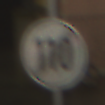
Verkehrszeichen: EndeGeschwindigkeit110
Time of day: Night
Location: Outdoor (Urban)
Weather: PartlyCloudy
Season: NotSpecified
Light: Artificial